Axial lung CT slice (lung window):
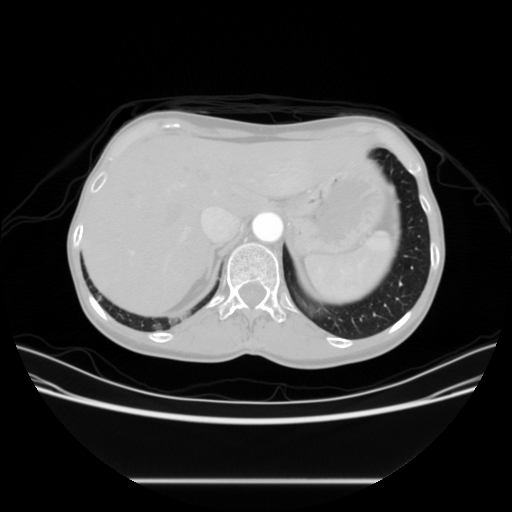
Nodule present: yes
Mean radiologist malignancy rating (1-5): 2